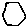
Label: hexagon